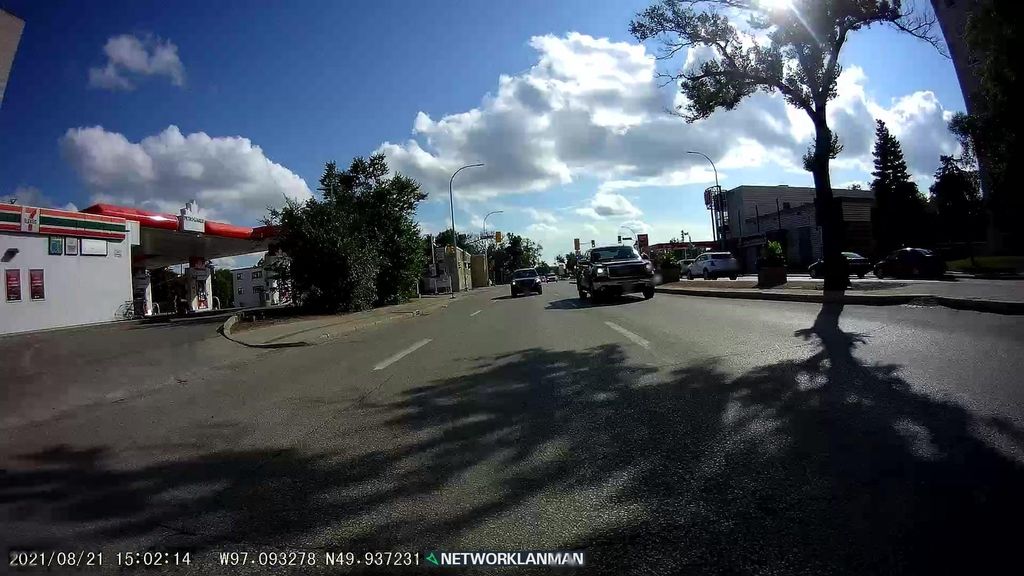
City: winnipeg